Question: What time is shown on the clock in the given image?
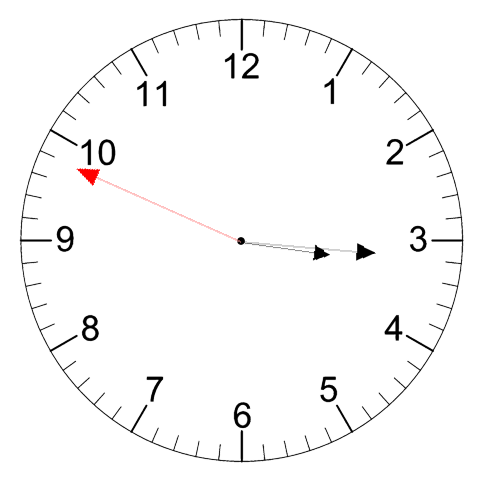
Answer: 03:15:49